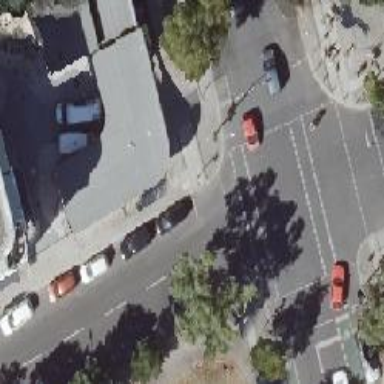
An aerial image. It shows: Footway crossing equipped with traffic signals.